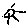
Label: sun